Field crop: tomato
Growth stage: 2
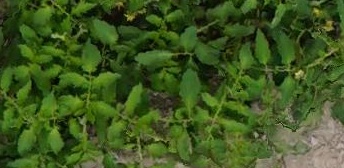
Species: tomato